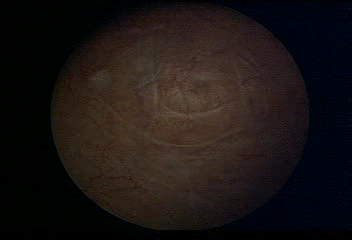
Modality: WLC
Class: Normal mucosa
Bladder cancer association: No